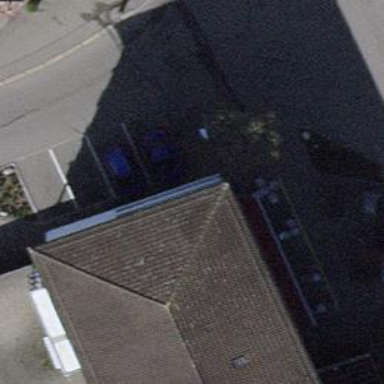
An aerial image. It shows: Convenience shop.